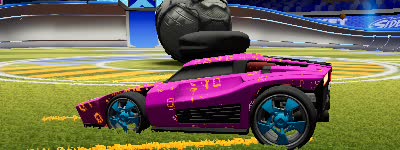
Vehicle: breakout